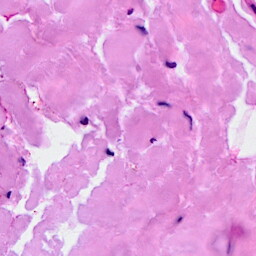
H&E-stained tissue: Breast